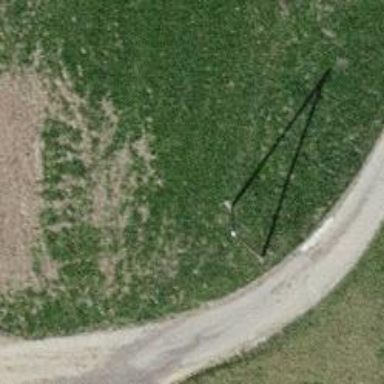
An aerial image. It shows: Utility pole as the man-made structure.